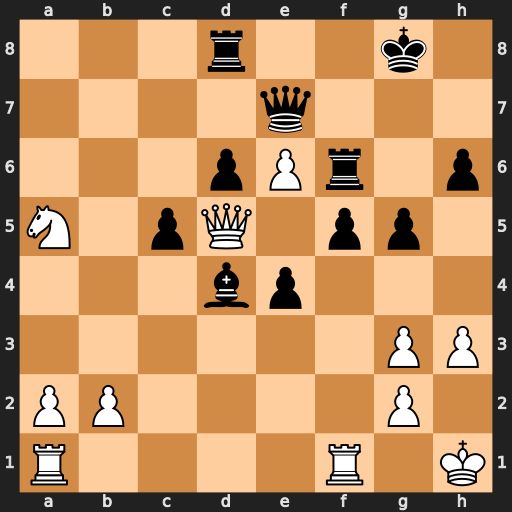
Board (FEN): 3r2k1/4q3/3pPr1p/N1pQ1pp1/3bp3/6PP/PP4P1/R4R1K
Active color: w
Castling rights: -
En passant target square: -
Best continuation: Nc6 Qxe6 Qxe6+ Rxe6 Nxd8